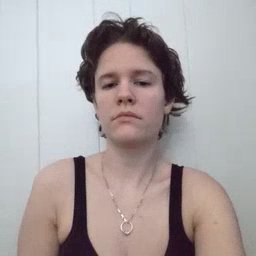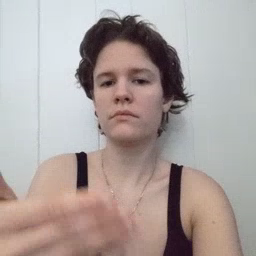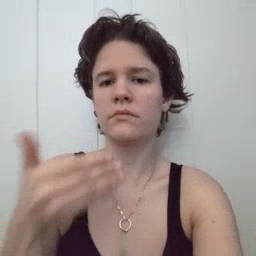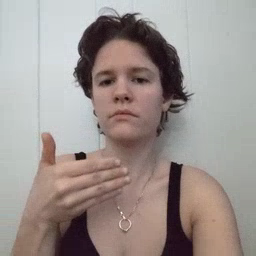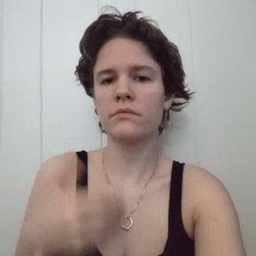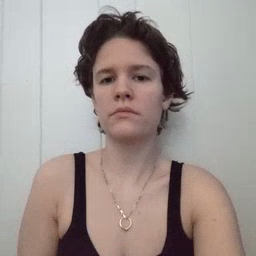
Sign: before